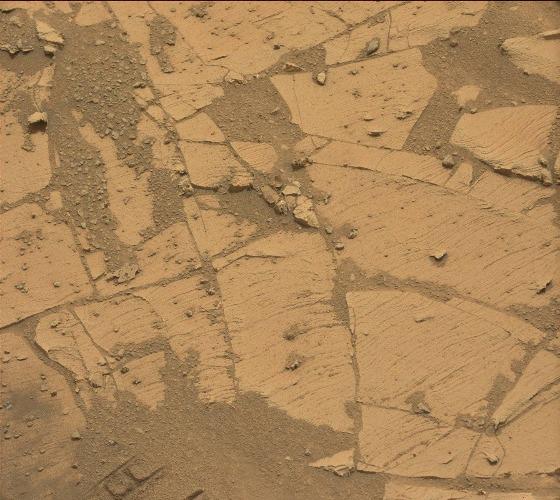
Terrain classes present: Bedrock, Gravel / Sand / Soil, Rock